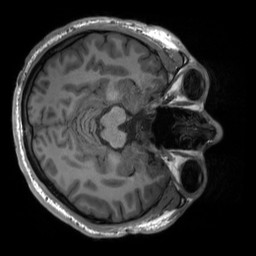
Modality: T1w
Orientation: axial
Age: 24
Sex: male
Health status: healthy
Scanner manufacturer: siemens
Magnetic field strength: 3 T
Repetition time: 2.3 s
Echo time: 0.00232 s